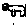
Label: cat